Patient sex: M
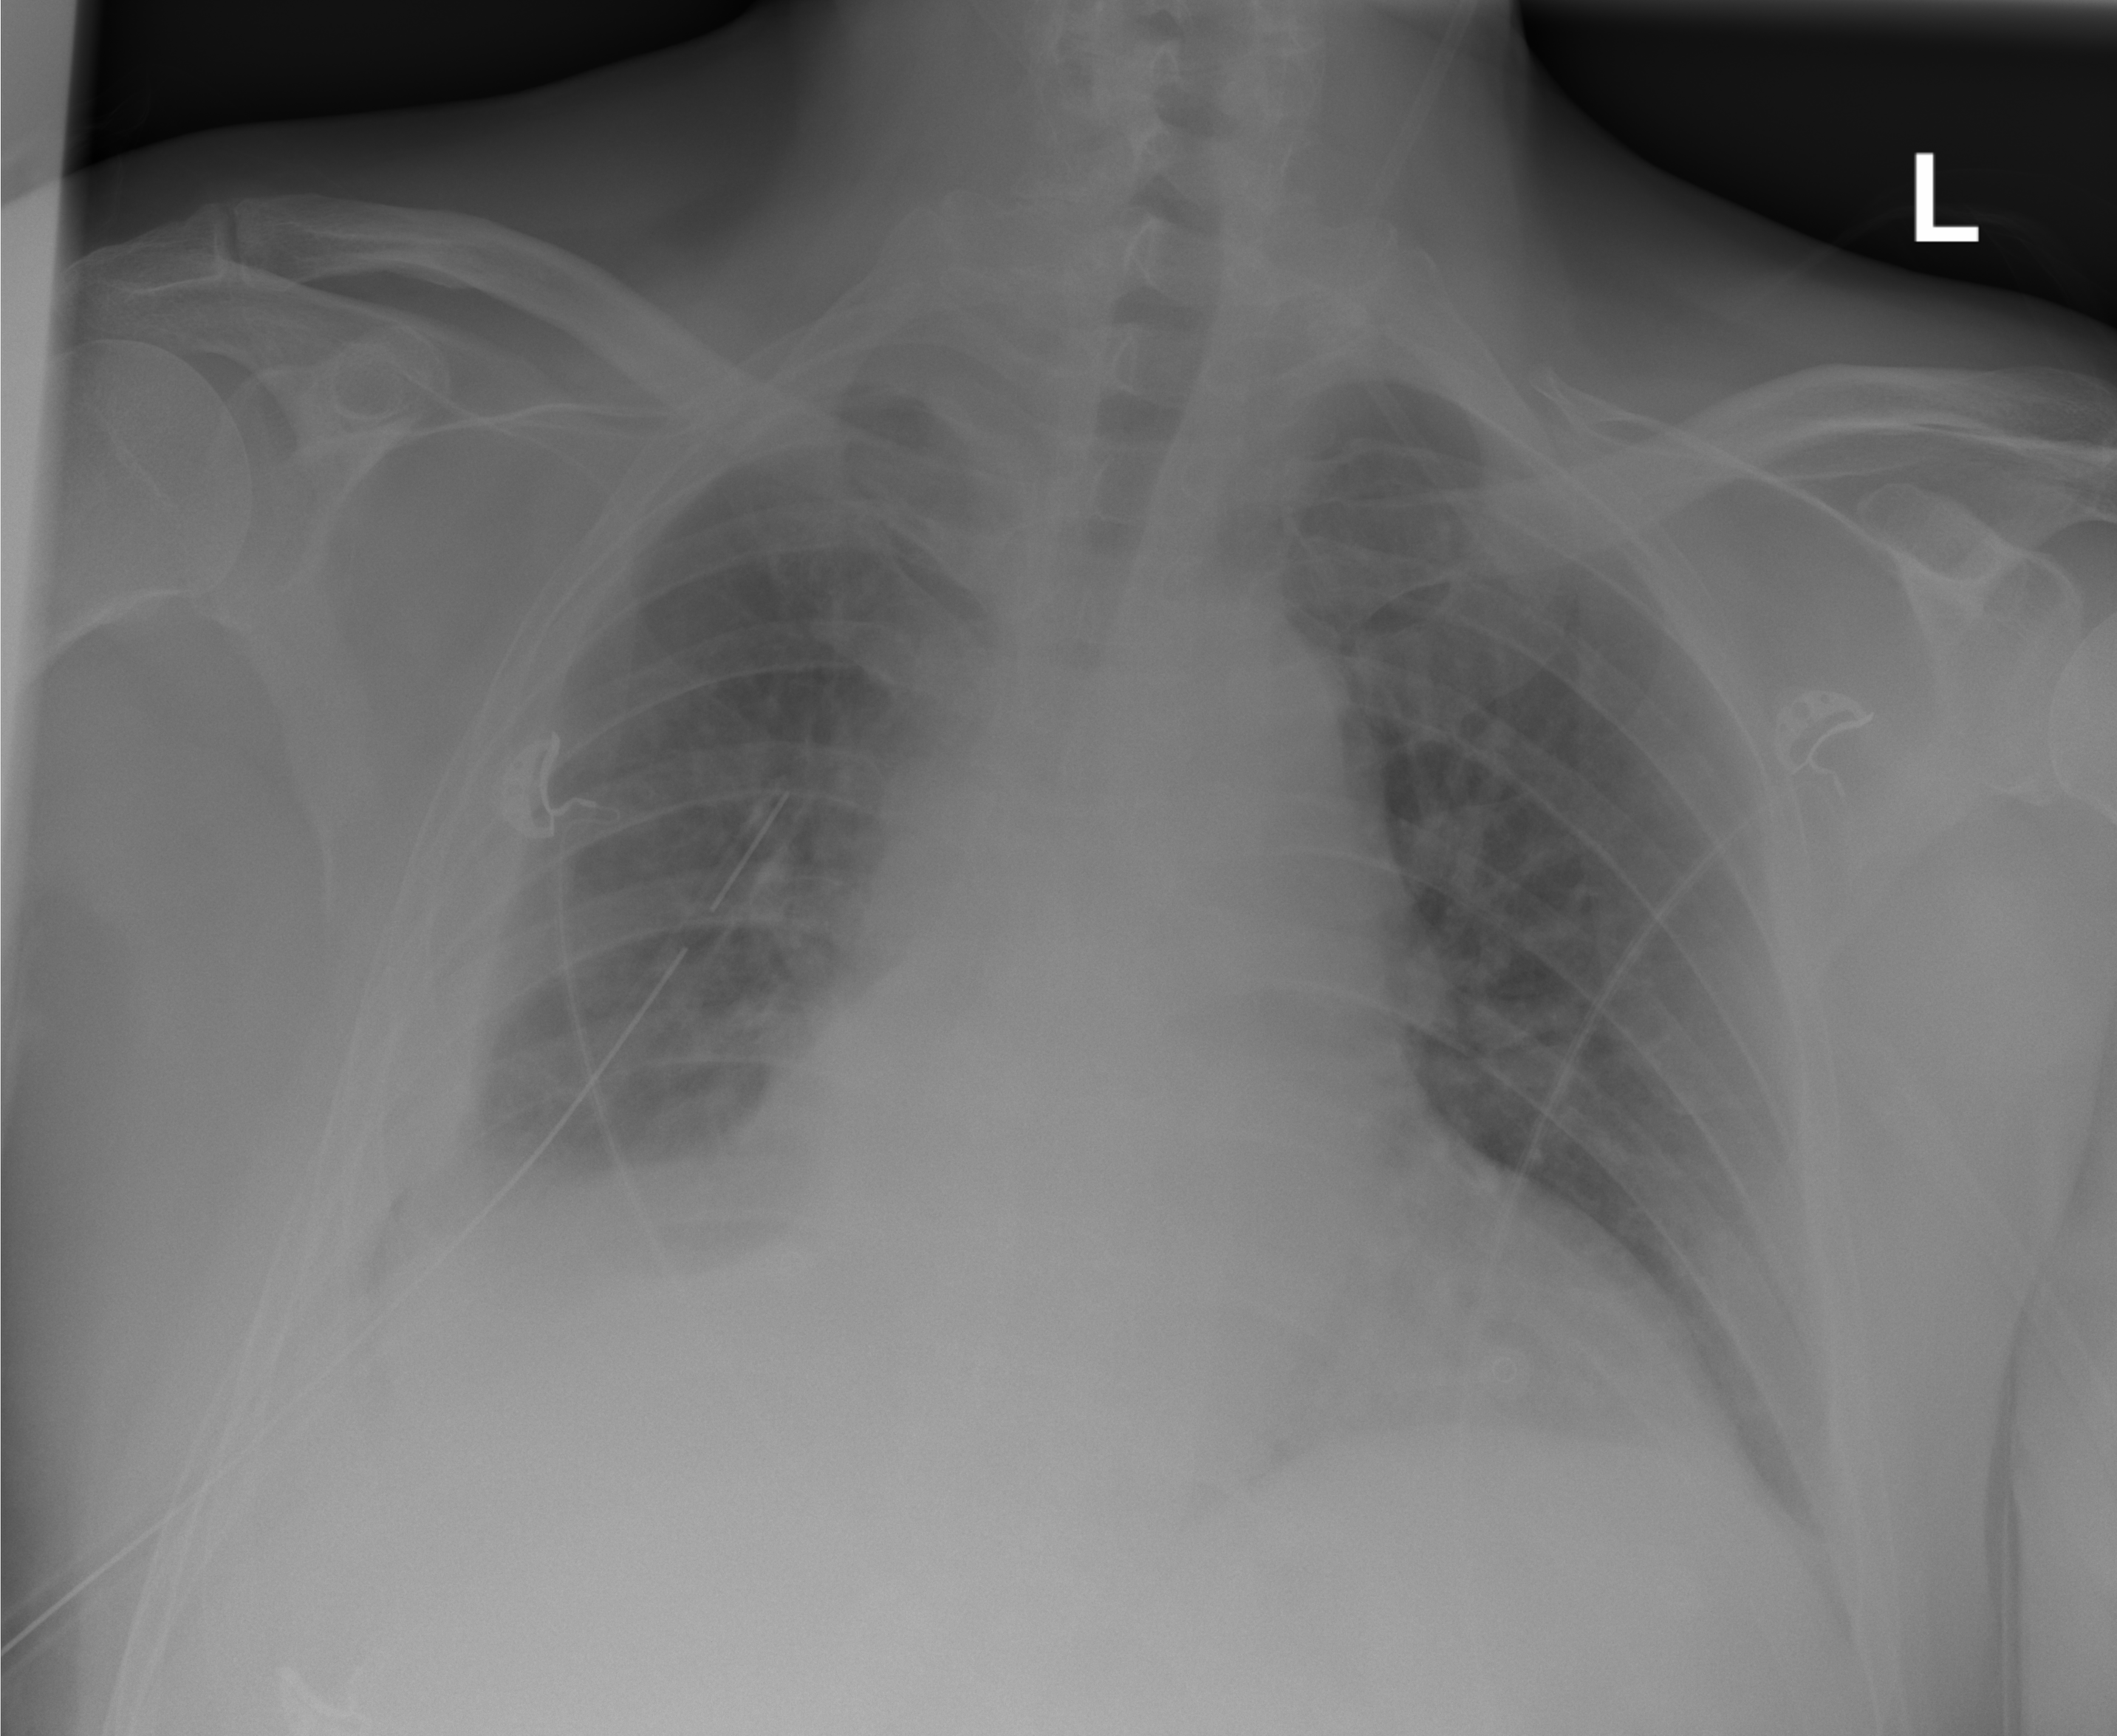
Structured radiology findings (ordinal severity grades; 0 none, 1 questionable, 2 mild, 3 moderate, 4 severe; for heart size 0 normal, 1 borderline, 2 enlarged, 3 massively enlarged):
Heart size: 2
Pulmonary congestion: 2
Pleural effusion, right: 3
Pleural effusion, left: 0
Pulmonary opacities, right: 0
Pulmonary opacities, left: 0
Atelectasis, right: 2
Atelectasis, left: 0